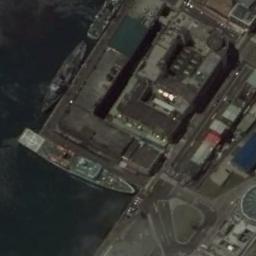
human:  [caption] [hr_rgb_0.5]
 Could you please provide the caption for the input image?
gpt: The two cargo ships are docked at the cargo terminal and the water is deep blue .

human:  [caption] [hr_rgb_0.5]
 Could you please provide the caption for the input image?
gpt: There are many buildings of different shapes beside the ship .

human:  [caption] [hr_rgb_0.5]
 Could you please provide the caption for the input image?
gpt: There are three ships in the green water on the shore .

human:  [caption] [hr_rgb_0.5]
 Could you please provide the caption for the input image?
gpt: Three green boats docked at the dock, With buildings on the dock .

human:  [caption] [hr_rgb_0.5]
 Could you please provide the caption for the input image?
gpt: There are several ships at the harbor with many buildings .